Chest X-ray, AP view. Patient: 50 years old, sex M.
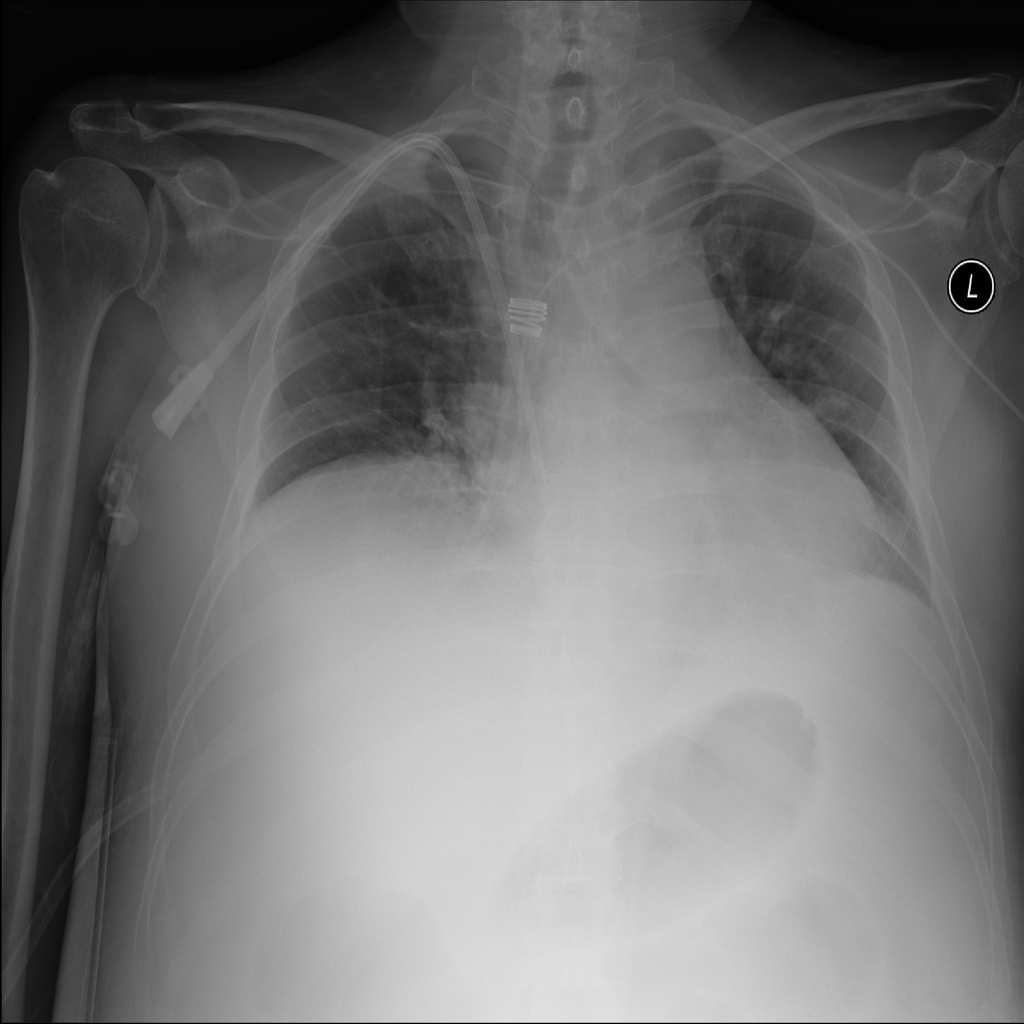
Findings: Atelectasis